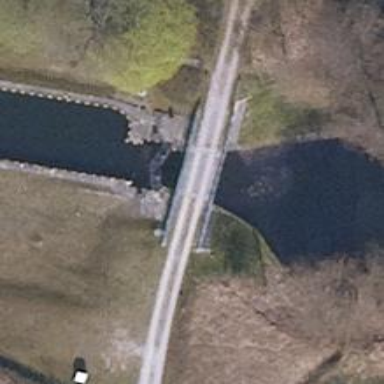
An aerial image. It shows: Lock gate along waterway.